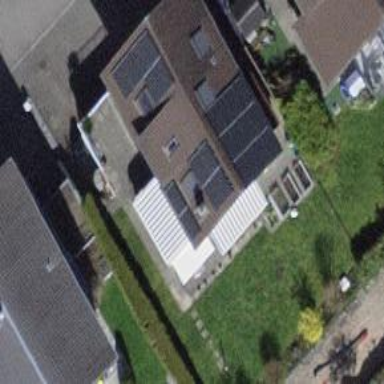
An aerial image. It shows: Solar power generator with photovoltaic panels.